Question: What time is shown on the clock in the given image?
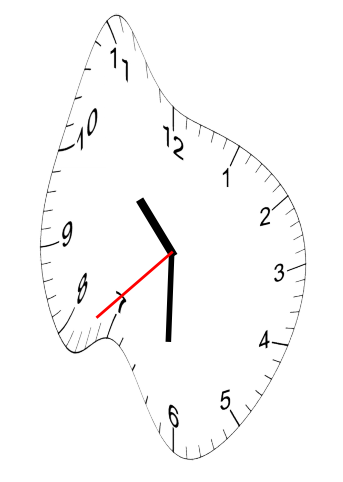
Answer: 10:30:38